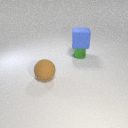
large brown rubber sphere to the left of small green metal cylinder